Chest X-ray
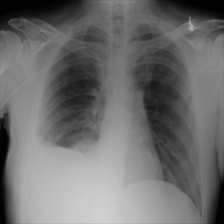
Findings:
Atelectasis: negative
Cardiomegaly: negative
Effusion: positive
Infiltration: positive
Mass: negative
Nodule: negative
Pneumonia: negative
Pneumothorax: negative
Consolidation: negative
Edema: negative
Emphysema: negative
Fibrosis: negative
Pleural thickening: negative
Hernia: negative